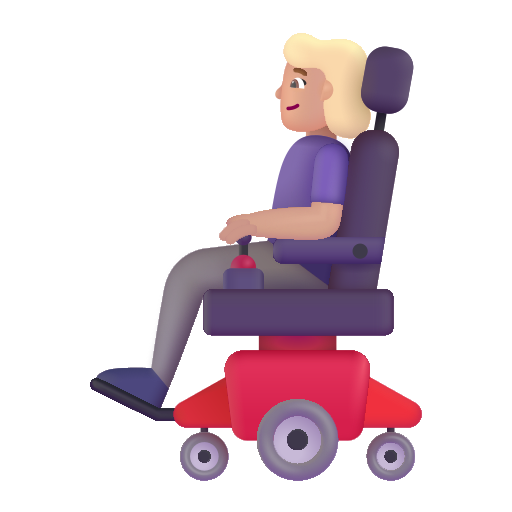
woman in motorized wheelchair color  light